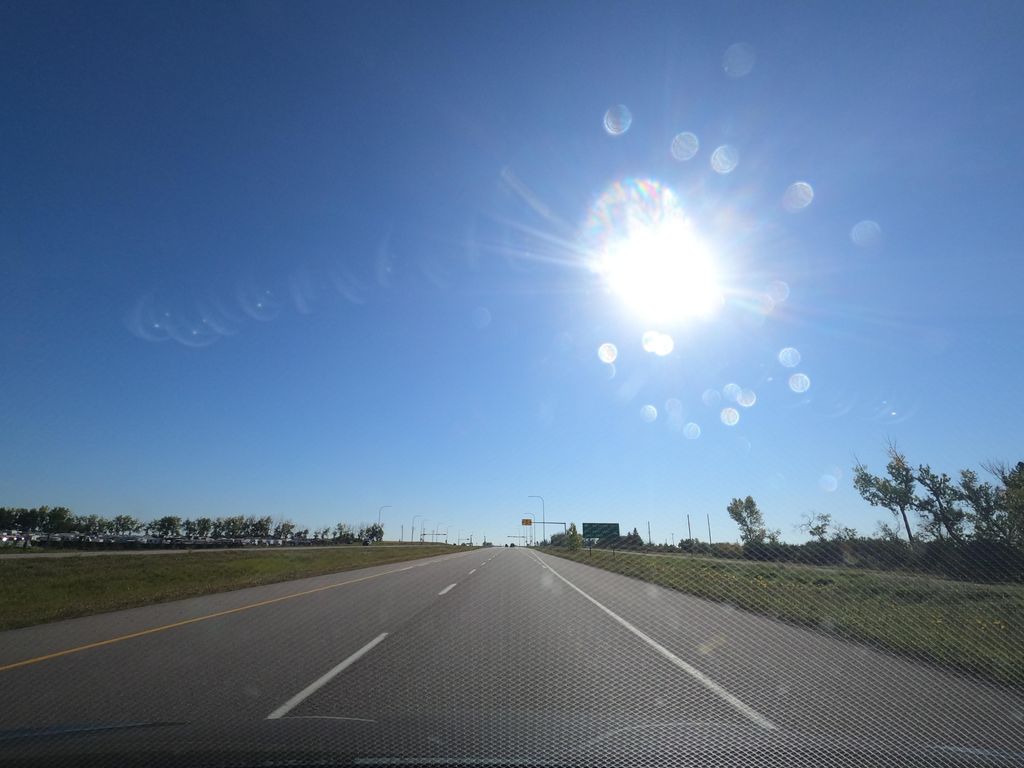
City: calgary